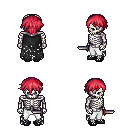
a pixel art fantasy rpg character, male body template, skeleton, black tattered cape, white pants, ruby red short bangs hairstyle, ghillies, dagger, four views (front, back, left, right), 2x2 character sprite sheet, small pixel art, hard edges, no anti-aliasing